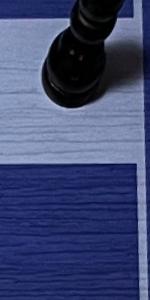
Label: Empty